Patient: sex F, age 66
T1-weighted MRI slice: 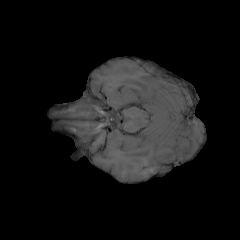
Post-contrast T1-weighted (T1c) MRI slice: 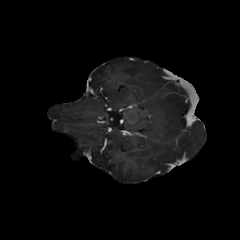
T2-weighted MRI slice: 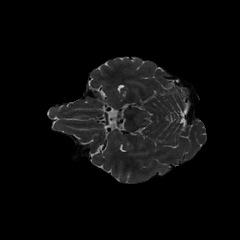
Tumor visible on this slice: no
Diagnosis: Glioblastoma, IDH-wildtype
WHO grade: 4